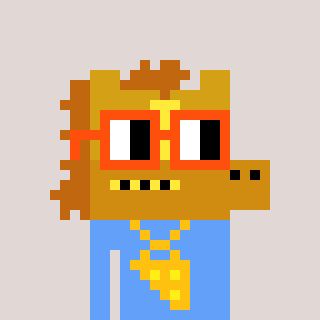
a pixel art character with square orange glasses, a yellow horse-shaped head and a blue-colored body on a warm background